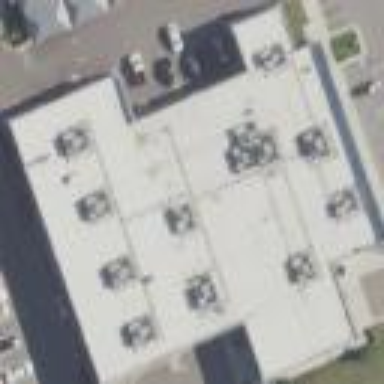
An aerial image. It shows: Building housing car shop.